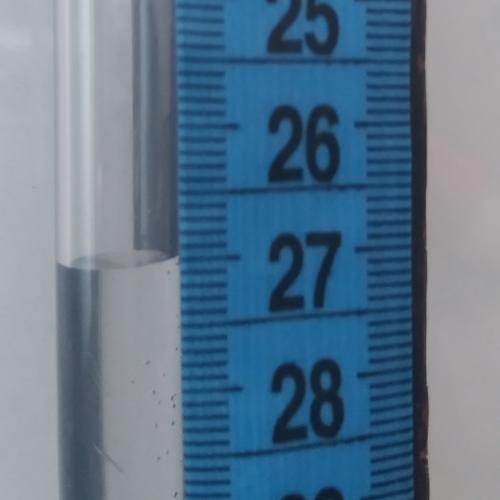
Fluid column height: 27.0 cm